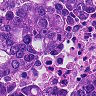
Metastatic tissue present: yes